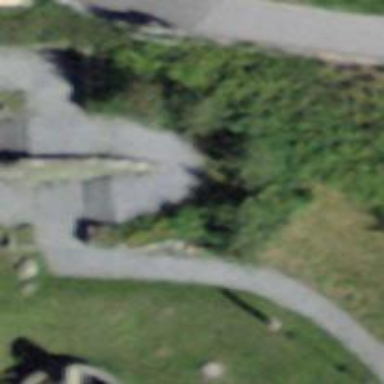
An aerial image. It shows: Set of steps on the road.